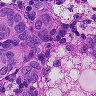
Metastatic tissue present: yes